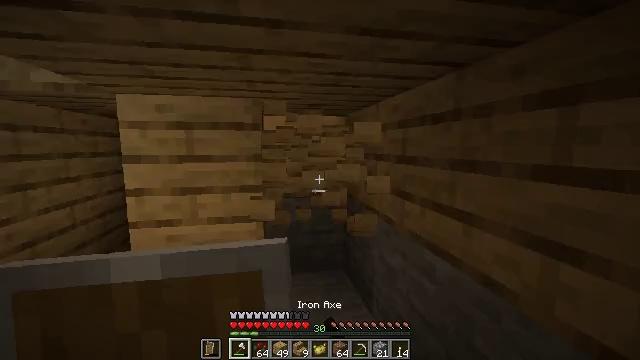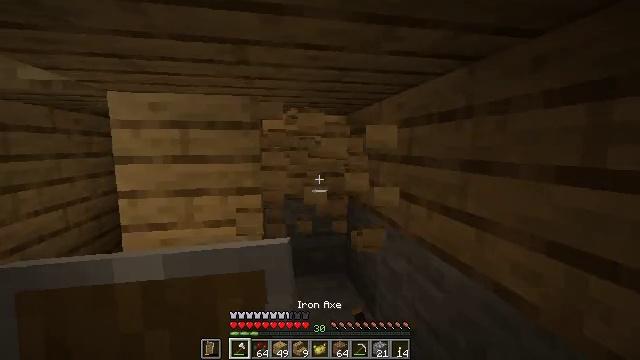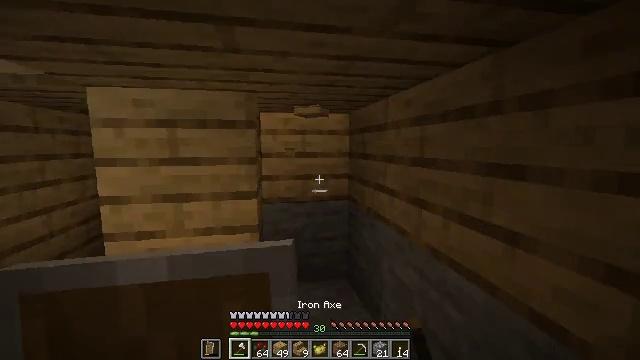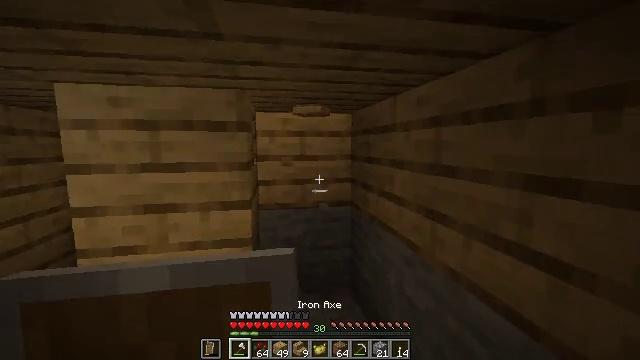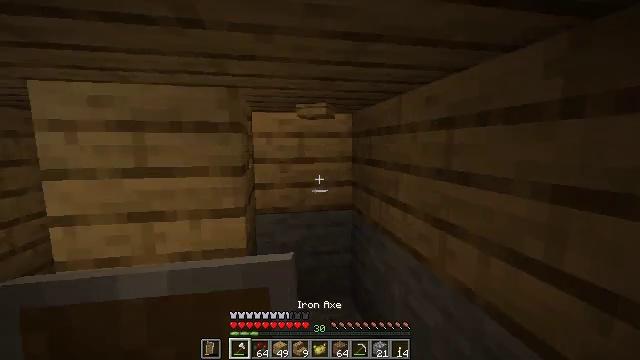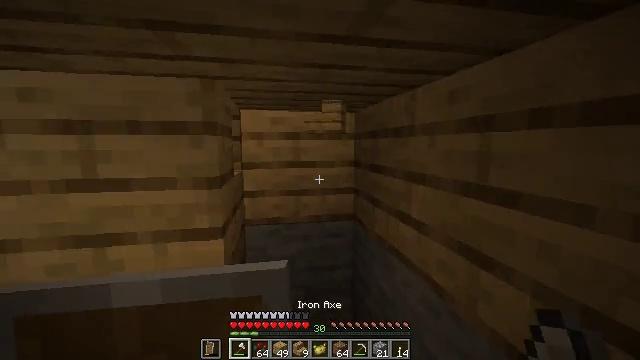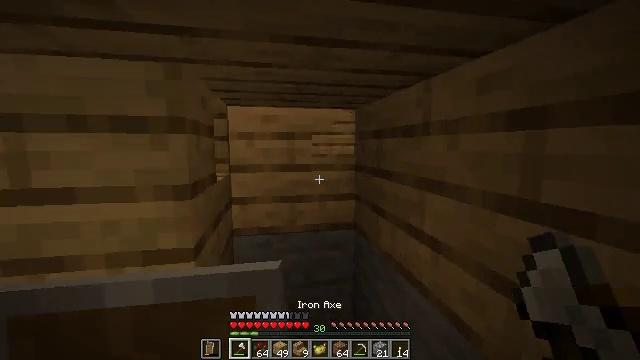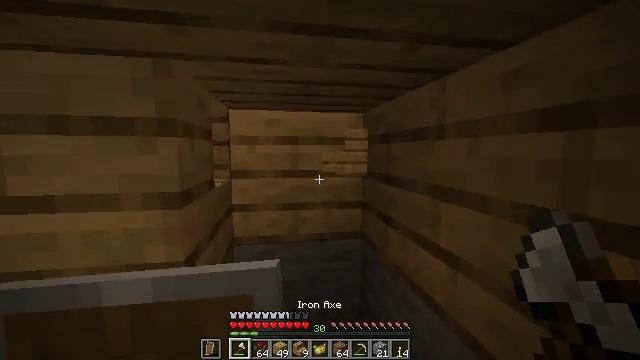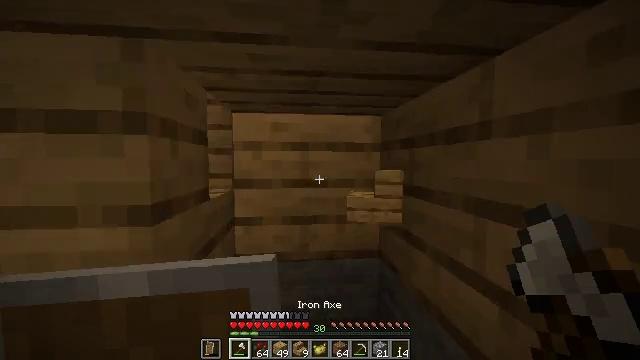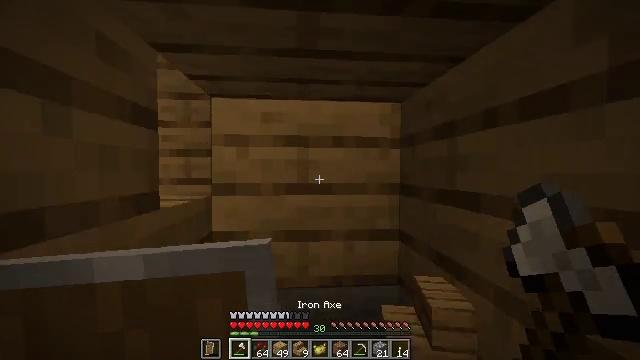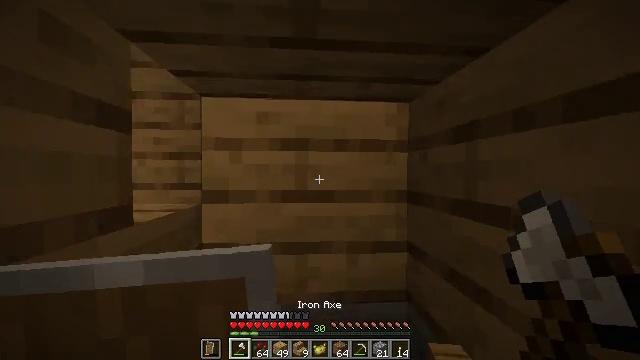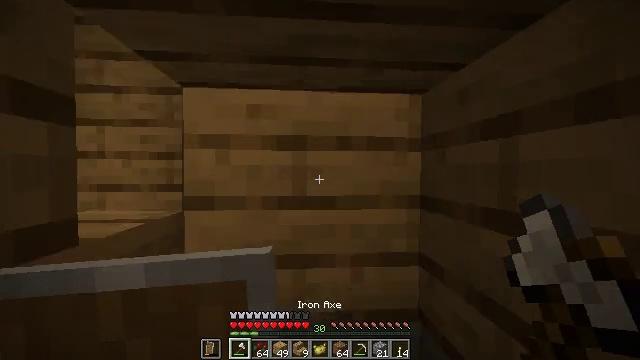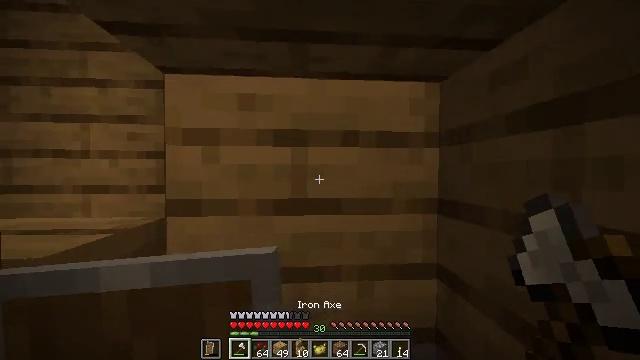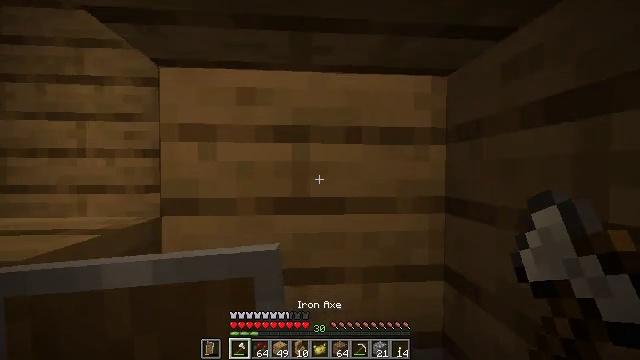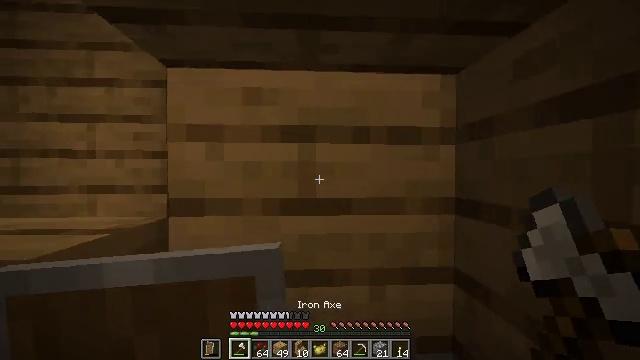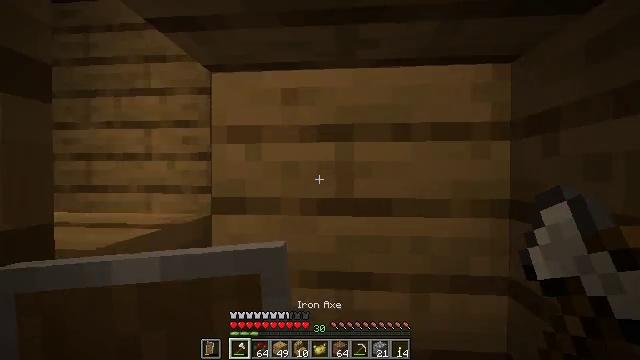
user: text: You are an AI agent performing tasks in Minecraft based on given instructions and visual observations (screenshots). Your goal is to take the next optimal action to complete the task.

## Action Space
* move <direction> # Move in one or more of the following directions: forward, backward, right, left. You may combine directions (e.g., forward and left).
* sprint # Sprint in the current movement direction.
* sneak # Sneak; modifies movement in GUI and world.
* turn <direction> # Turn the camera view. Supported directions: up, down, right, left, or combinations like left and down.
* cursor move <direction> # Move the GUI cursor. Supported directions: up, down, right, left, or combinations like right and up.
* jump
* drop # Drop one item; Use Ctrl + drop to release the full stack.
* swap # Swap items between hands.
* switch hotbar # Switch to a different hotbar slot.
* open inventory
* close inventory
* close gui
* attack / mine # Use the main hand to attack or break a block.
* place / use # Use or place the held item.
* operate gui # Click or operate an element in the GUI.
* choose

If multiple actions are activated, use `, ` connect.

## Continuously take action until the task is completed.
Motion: motion action
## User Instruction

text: Attack the bookshelf to recycle it.
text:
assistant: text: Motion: move forward
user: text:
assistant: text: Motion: move forward
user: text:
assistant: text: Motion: move forward
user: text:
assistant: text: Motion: move forward
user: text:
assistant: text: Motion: move forward
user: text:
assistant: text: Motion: move forward
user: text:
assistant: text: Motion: move forward, turn left and up
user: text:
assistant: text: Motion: move forward, turn left and up
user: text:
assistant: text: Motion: move forward, turn left and up
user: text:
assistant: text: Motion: move forward
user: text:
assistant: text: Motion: no_op
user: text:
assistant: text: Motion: no_op
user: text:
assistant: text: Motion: no_op
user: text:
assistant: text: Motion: turn left
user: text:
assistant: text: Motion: turn left
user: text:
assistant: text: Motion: turn left
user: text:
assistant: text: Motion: move right, turn left and down
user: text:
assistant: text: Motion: move right, turn left and down
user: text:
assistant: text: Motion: move right, turn left
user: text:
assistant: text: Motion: no_op
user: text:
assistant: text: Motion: no_op
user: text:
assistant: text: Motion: no_op
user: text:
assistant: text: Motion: no_op
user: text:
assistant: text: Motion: no_op
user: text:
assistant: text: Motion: turn up
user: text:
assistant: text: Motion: turn left and up
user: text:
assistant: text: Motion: turn left and up
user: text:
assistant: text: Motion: turn left and up
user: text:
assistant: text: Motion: turn left
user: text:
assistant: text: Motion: turn left